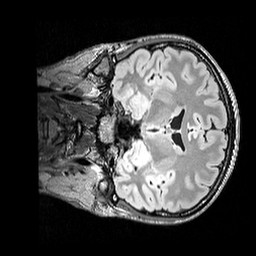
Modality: FLAIR
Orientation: coronal
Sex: male
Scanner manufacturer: siemens
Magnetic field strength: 3 T
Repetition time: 5 s
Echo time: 0.395 s